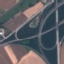
Land use / land cover: Highway